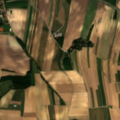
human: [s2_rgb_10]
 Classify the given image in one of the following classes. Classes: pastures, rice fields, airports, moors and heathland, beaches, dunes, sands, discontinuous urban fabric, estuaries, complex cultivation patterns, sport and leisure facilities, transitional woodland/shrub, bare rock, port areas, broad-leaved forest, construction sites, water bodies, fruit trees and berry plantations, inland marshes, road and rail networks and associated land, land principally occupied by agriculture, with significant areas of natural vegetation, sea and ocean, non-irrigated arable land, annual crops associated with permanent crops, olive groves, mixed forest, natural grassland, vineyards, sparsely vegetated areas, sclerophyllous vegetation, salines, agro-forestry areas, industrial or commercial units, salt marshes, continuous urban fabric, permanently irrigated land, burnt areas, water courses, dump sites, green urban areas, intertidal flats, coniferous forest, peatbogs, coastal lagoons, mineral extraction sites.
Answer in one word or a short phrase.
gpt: discontinuous urban fabric, non-irrigated arable land, vineyards, land principally occupied by agriculture, with significant areas of natural vegetation